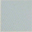
Piece: xx